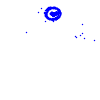
Particle: electron